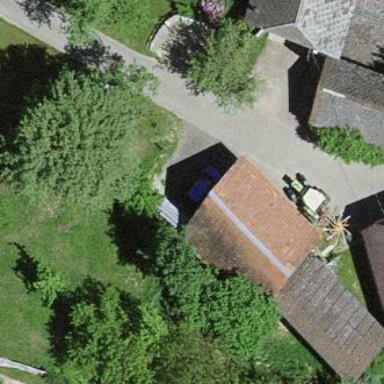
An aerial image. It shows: Barn.